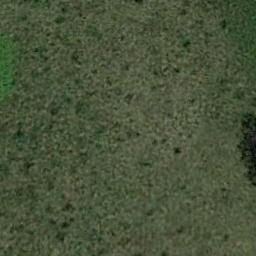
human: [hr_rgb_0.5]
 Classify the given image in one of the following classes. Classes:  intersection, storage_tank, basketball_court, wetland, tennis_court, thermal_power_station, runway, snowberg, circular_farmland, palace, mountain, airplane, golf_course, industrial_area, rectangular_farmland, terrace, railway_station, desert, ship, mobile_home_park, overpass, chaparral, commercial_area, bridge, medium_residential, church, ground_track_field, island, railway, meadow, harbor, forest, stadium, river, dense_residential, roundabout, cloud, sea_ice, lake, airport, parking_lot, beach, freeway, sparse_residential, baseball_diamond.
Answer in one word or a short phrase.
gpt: meadow